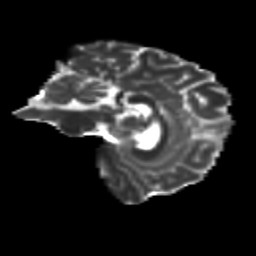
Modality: T2w
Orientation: sagittal
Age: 24
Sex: female
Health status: healthy
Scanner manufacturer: siemens
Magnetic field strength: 3 T
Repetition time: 8.6 s
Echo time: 0.095 s